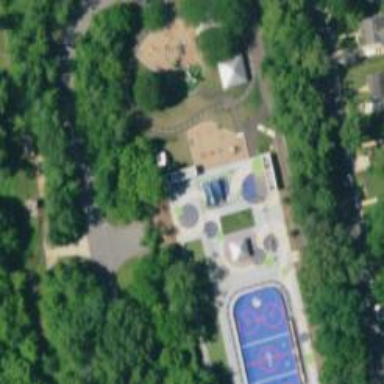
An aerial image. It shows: Fitness station in leisure land.